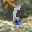
Label: 6